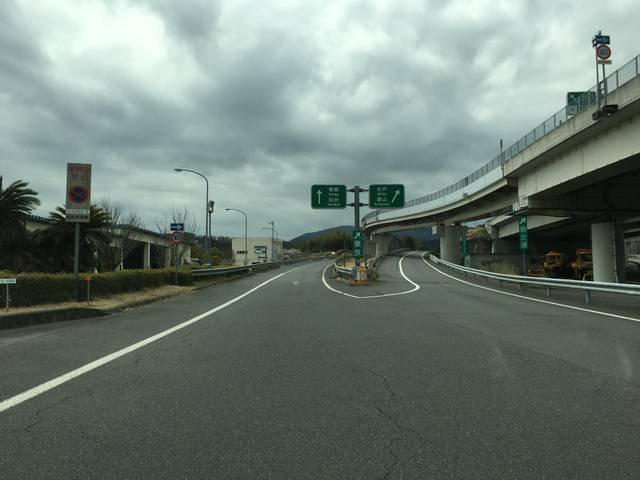
Region: Japan
Coordinates: 37.067, 140.838